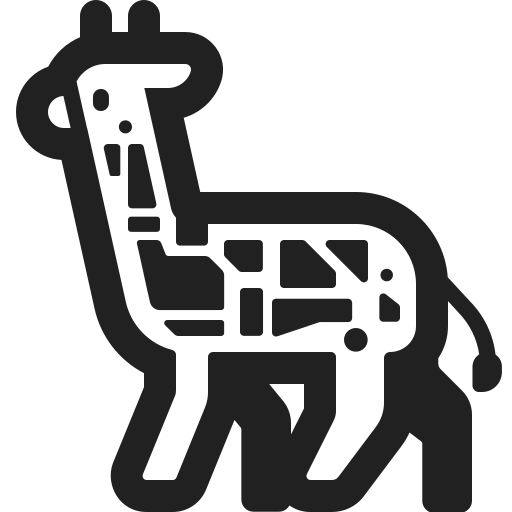
giraffe high contrast